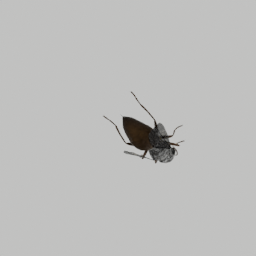
Label: animals